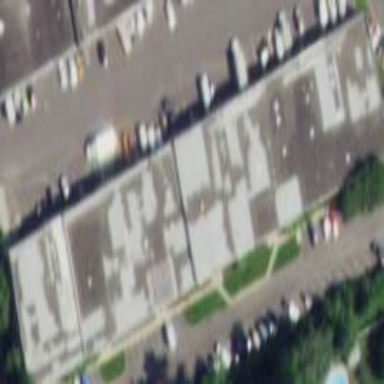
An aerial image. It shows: Industrial building.